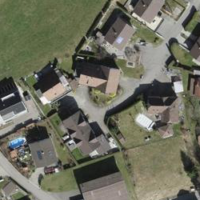
EUNIS habitat code: 55
Species observed at this site:
Leontopodium nivale